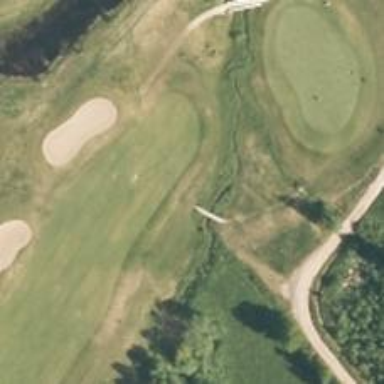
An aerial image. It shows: Path for both road and golf.